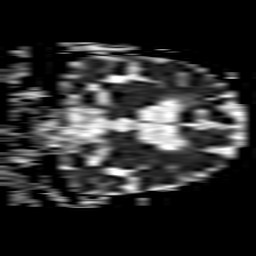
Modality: ADC
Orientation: coronal
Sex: female
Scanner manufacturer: philips
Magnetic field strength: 1.5 T
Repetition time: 3.389 s
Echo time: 0.06899 s